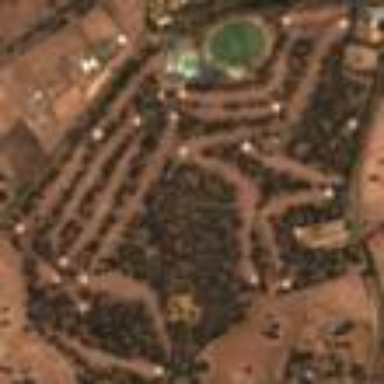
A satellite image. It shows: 18-hole golf course categorized under leisure land.